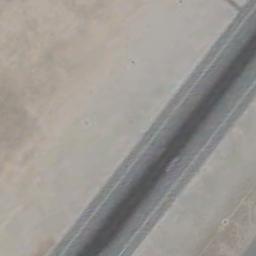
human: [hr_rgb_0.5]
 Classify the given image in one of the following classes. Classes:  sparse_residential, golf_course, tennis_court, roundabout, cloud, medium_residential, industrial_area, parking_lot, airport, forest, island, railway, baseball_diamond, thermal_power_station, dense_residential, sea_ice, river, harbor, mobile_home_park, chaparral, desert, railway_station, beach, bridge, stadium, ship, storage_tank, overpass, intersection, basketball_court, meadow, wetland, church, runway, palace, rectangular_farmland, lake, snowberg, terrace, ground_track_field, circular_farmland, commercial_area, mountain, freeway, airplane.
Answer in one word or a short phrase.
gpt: runway